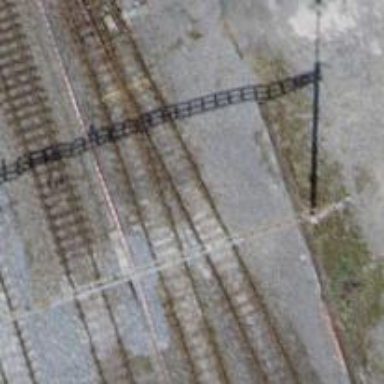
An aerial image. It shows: Railway yard with single rail track. The electrified track has contact line for power supply.